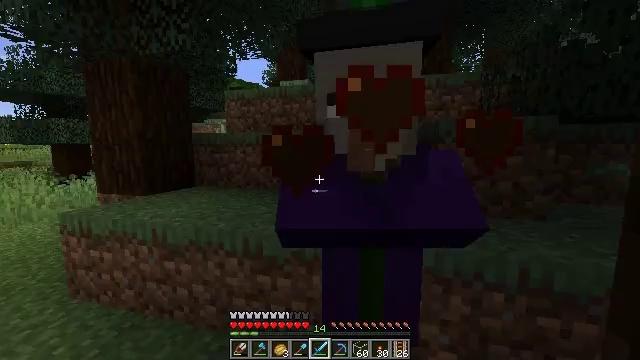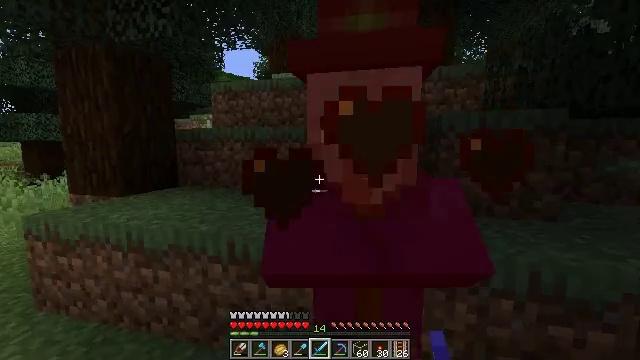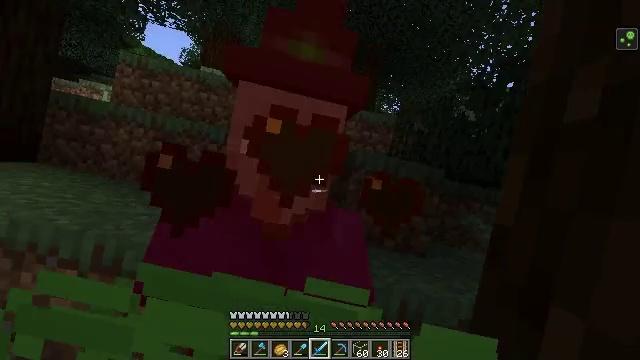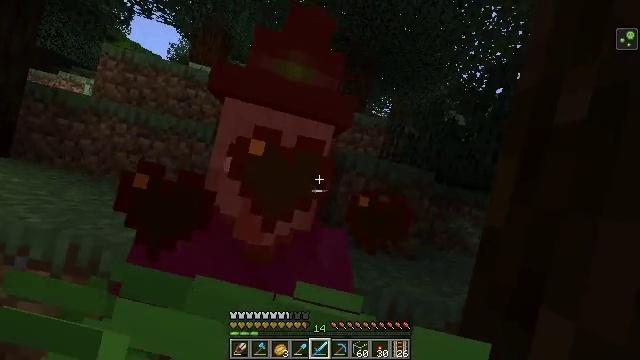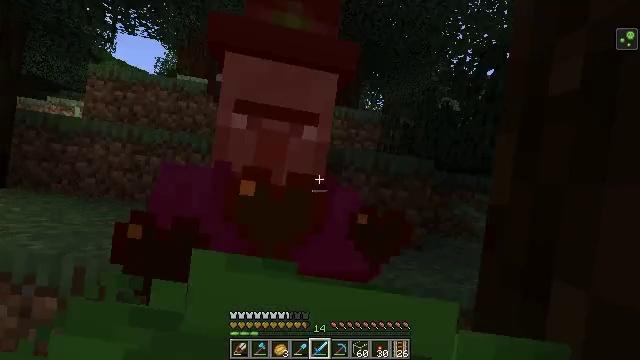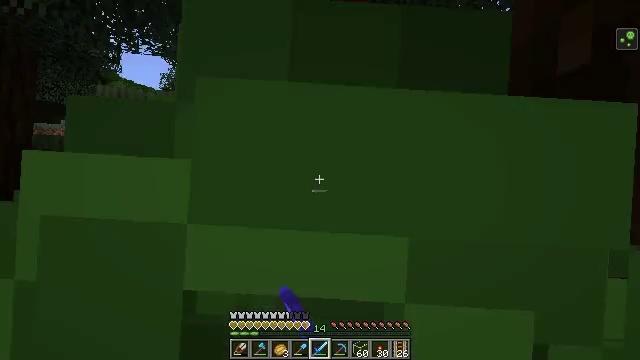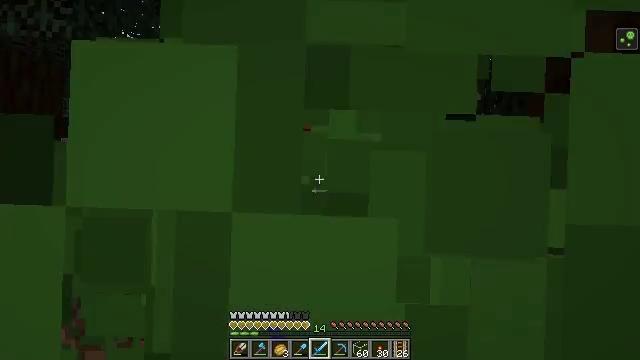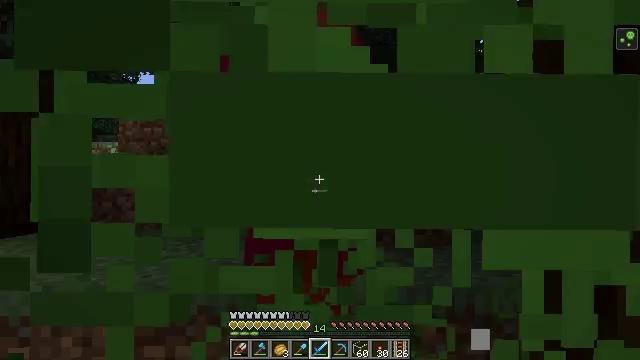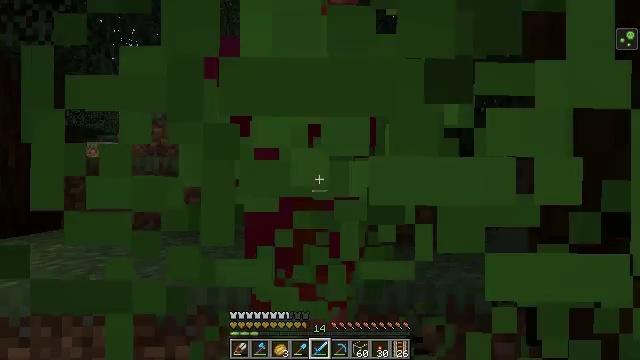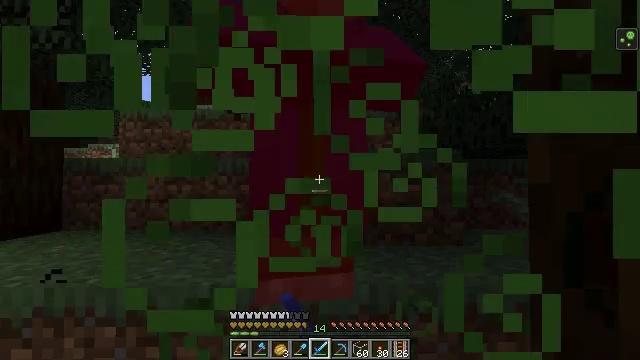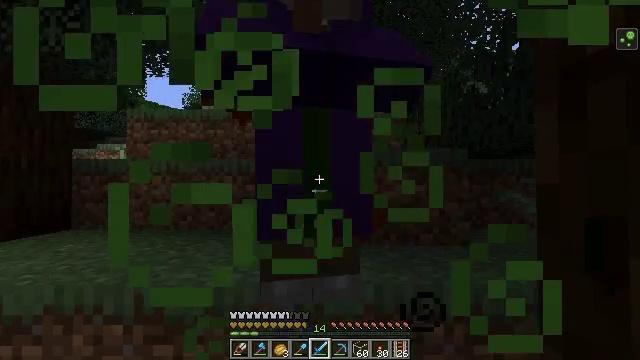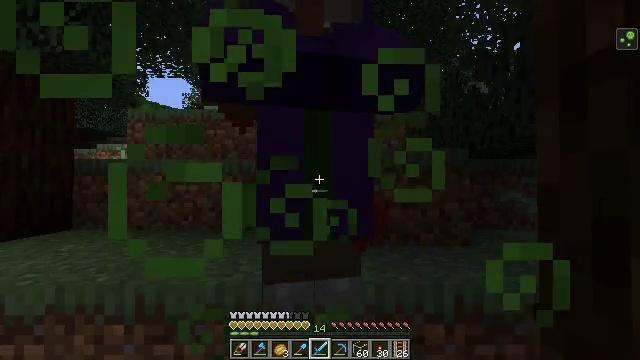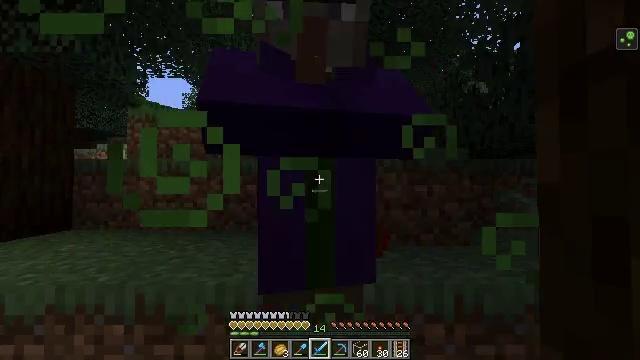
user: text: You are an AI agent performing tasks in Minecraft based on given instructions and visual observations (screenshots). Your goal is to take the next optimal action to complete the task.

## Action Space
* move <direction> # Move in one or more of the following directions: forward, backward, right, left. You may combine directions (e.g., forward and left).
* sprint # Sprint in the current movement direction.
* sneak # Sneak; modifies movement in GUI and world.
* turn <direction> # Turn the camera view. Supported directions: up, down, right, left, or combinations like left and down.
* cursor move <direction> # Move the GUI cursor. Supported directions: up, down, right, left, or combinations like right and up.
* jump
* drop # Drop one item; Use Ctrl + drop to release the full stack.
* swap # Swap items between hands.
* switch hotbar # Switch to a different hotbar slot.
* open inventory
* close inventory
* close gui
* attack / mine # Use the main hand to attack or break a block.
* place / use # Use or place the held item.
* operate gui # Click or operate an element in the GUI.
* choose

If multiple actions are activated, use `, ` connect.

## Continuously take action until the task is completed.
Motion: motion action
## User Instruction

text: Kill mobs.
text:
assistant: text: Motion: turn right, attack / mine
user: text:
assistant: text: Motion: turn right and up, attack / mine
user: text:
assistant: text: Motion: turn right
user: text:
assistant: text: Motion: attack / mine
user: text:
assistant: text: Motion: turn left, attack / mine
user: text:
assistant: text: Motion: turn left and up, attack / mine
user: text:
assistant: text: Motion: no_op
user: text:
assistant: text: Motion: attack / mine
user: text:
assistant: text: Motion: attack / mine
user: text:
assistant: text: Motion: turn left, attack / mine
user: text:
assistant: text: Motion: no_op
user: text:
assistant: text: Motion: attack / mine
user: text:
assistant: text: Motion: attack / mine